Question: Just no idea how to do that:
We have one image, and we know constants 'WIDTH' and 'HEIGHT' of one card in this image. I would like to show one image in this image. Next constant is how many cards we have, so 'CNT_CARDS = 52'. I don't want to create each card - only show that. I'm using winforms (C#).
Load the image.
For each card can apply:
'''
int offsetTop = row * HEIGHT;
int offsetLeft = column * WIDTH;
imageInImage.Location = new Point(offsetLeft, offsetTop);
imageInImage.Size = new Size(WIDTH, HEIGHT);
'''
For example if we want to get Queen of diamond:
'''
int offsetTop = 2 * HEIGHT;
int offsetLeft = 11 * WIDTH;
'''

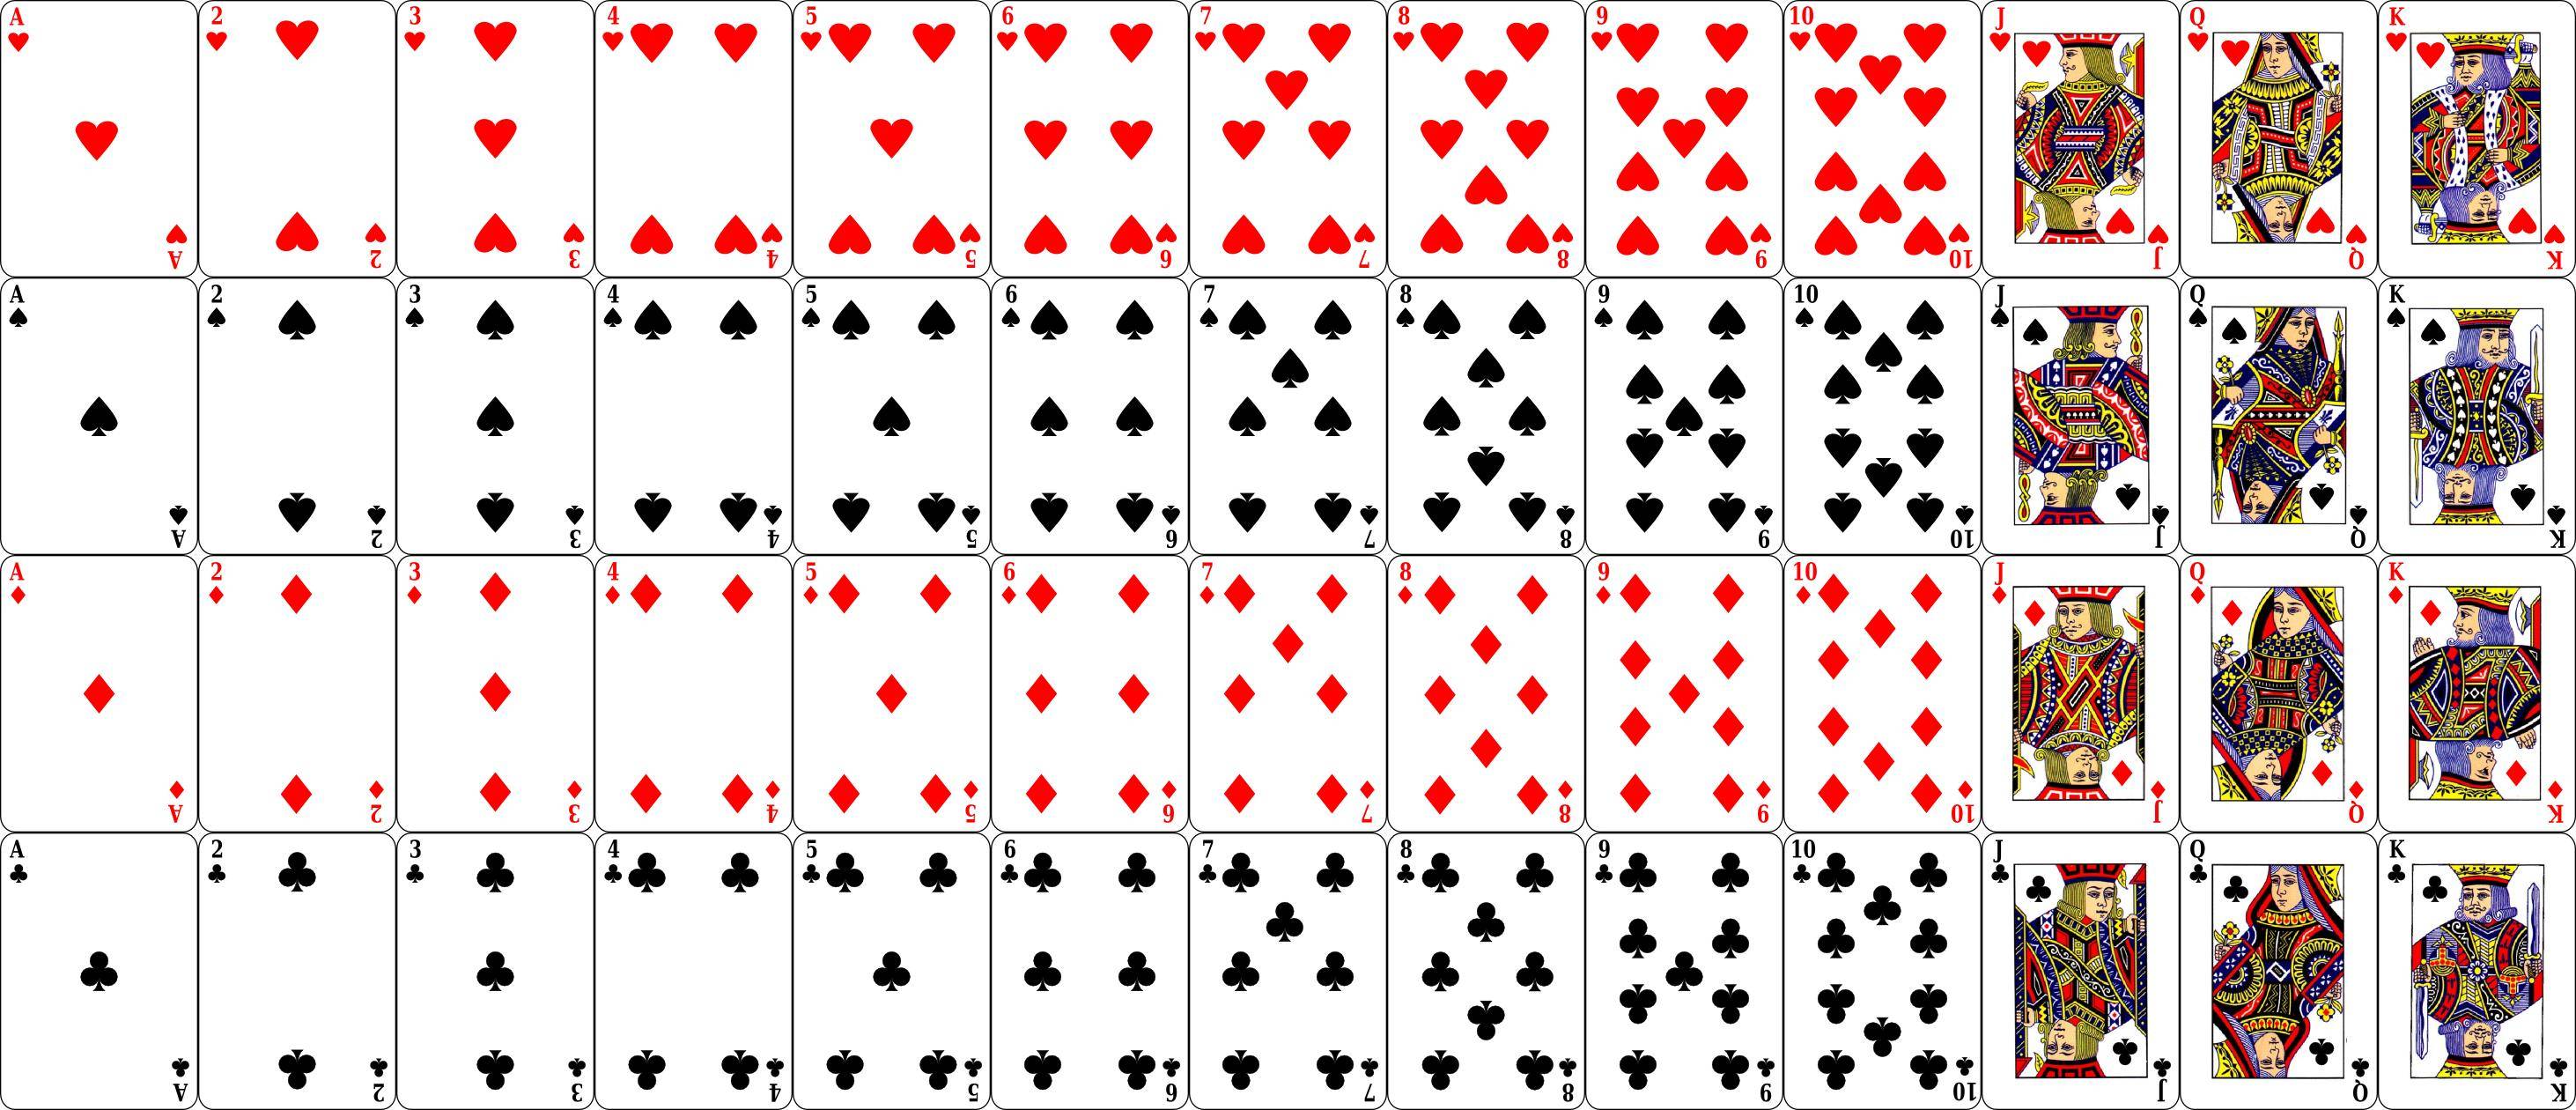
Answer: Create a bitmap for a single card by using Graphics.DrawImage(). A boilerplate sample implementation could look like this:
'''
static Bitmap GetCardImage(Bitmap cards, int cardnum) {
int width = cards.Width / 13;
int height = cards.Height / 4;
int left = width * (cardnum % 13);
int top = height * (cardnum % 4);
var bmp = new Bitmap(width, height,
System.Drawing.Imaging.PixelFormat.Format32bppPArgb);
using (var gr = Graphics.FromImage(bmp)) {
gr.DrawImage(cards,
new Rectangle(0, 0, width, height),
new Rectangle(left, top, width, height),
GraphicsUnit.Pixel);
}
return bmp;
}
'''
You can further extend this by creating an array of bitmaps so you'll have them readily available when you need to draw them. Something you'd do at the splash screen. Let's assume you added the image with the card faces as a resource named CardFaces:
'''
static Bitmap[] CreateDeckImages() {
var deck = new Bitmap[52];
using (var images = Properties.Resources.CardFaces) {
for (int cardnum = 0; cardnum < deck.Length; ++cardnum) {
deck[cardnum] = GetCardImage(images, cardnum);
}
}
return deck;
}
'''
Untested, ought to be close.